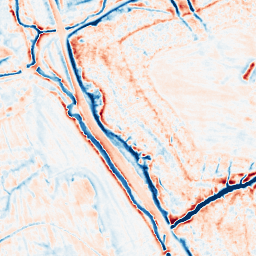
Category: edge_preserving
Decomposition family: anisotropic_diffusion
Decomposition parameters: iterations: 50
kappa: 50
gamma: 0.1
Upsampling method: linear_exact
Upsampling parameters: scale: 2
Upsampling scale: 2